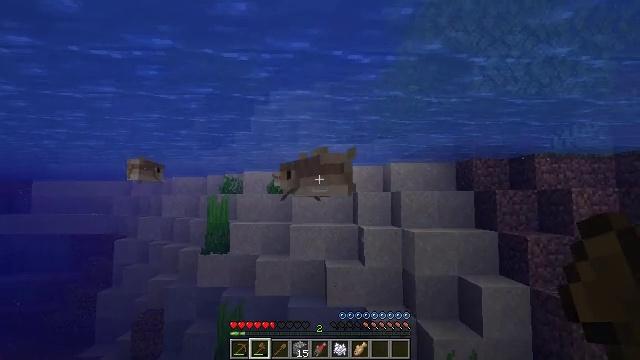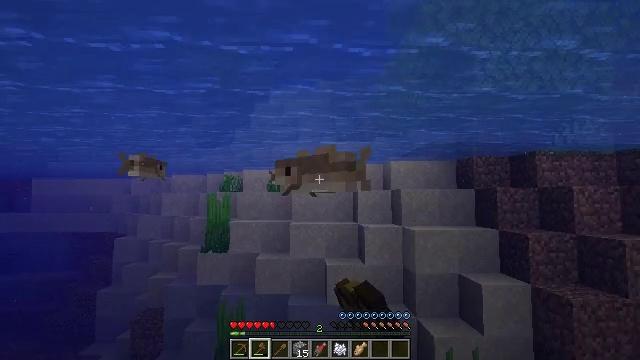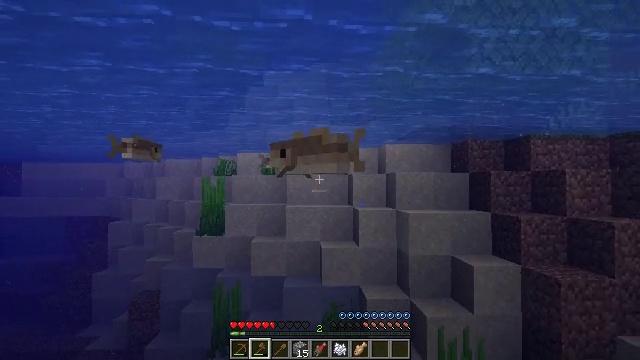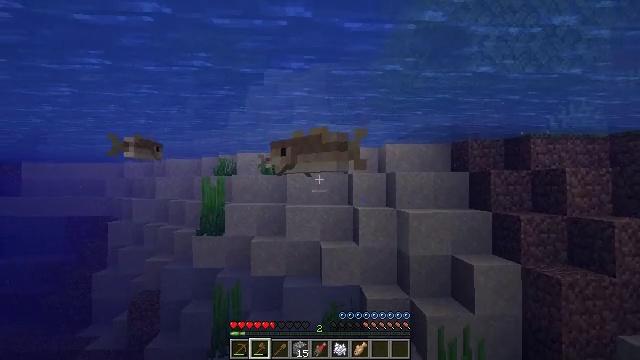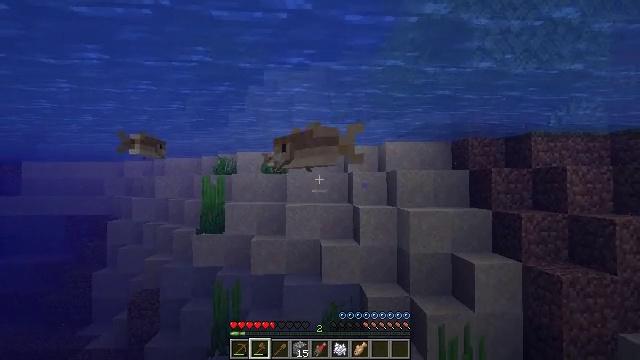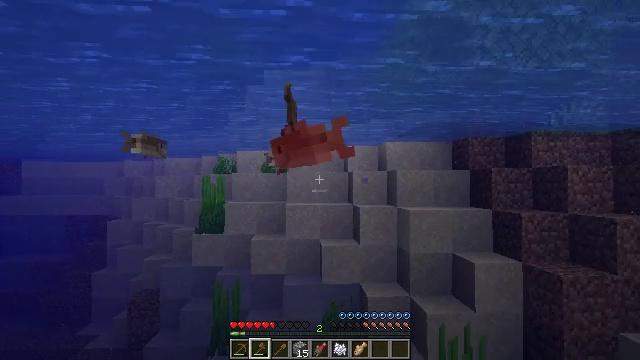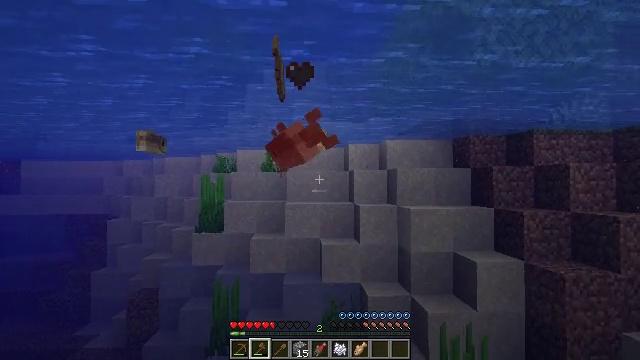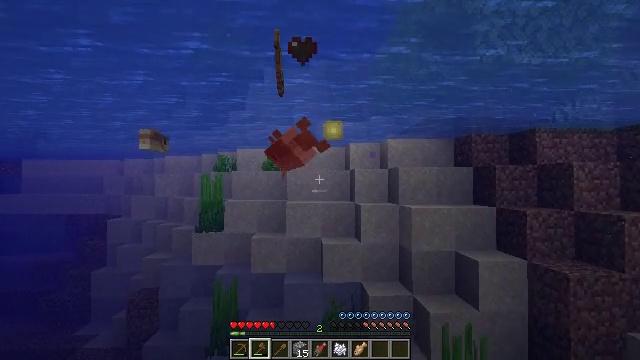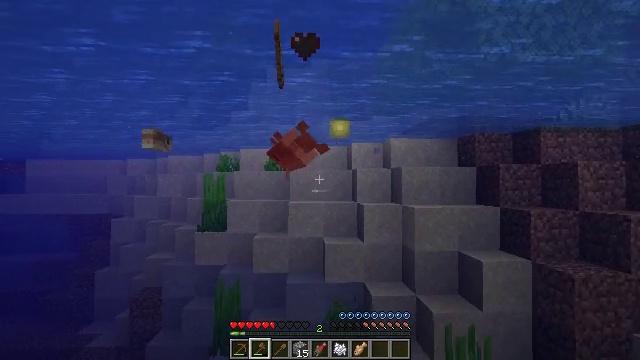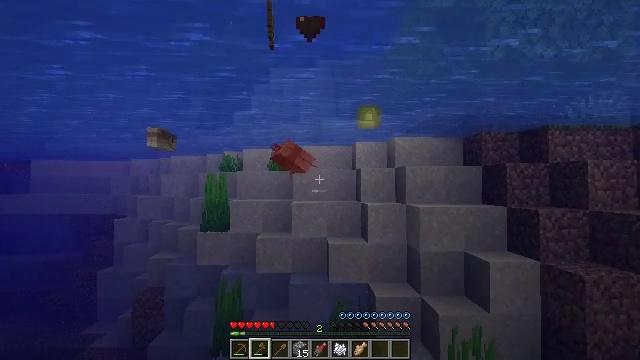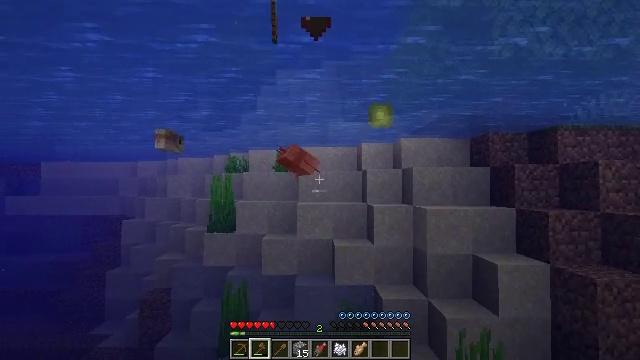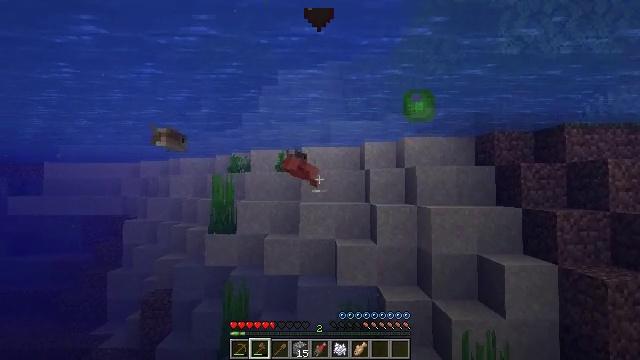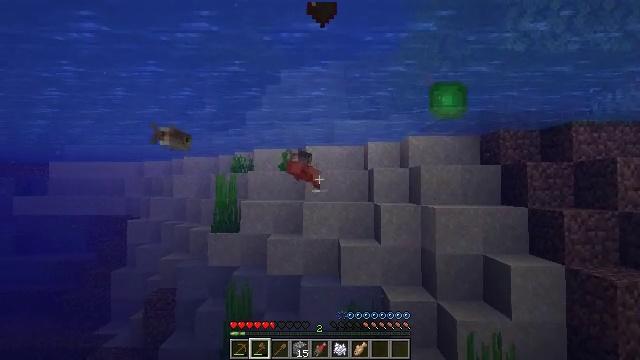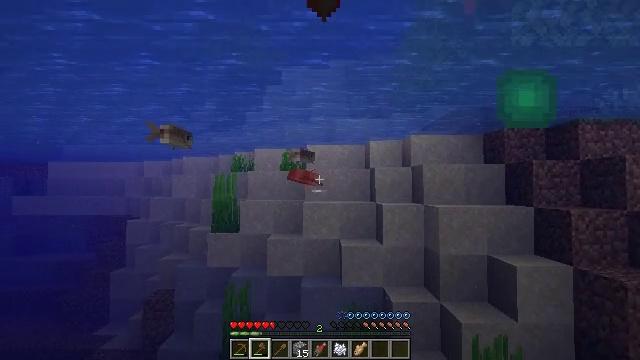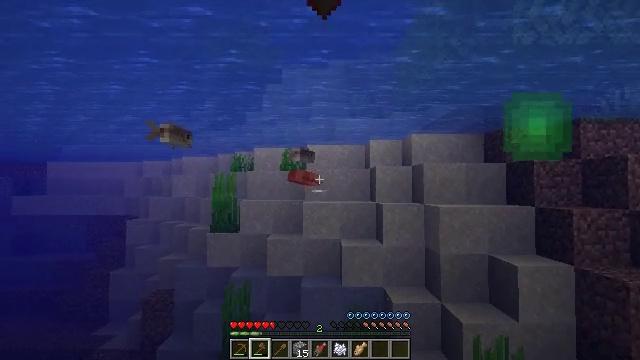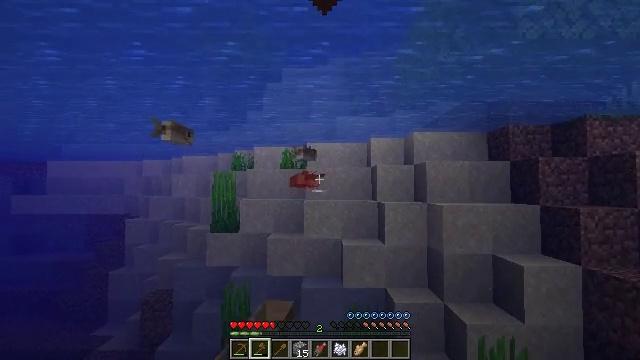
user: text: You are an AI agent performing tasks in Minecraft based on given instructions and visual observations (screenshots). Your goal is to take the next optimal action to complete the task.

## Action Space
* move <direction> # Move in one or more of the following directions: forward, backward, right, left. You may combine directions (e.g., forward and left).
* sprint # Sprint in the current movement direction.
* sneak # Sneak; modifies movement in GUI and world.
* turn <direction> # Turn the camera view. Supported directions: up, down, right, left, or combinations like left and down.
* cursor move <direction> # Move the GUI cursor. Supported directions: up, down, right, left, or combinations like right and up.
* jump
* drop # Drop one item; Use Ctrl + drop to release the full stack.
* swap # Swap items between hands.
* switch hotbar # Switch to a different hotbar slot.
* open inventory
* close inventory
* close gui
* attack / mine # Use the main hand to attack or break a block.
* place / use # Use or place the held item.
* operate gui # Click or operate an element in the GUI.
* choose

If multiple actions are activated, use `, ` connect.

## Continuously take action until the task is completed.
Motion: motion action
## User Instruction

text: Kill the cod.
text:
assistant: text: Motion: attack / mine
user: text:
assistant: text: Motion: turn down, attack / mine
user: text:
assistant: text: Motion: no_op
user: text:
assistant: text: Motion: no_op
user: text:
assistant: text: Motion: move forward
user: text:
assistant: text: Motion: move forward
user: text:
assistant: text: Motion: move forward
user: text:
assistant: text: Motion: move forward
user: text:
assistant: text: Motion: move forward
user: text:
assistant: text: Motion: move forward, turn left
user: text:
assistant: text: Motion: move forward
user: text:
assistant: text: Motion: move forward
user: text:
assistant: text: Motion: move forward
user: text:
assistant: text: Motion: move forward
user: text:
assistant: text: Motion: move forward
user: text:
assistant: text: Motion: move forward
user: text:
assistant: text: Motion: move forward, sprint
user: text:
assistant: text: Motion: move forward, sprint
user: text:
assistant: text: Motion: move forward, sprint
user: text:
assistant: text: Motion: move forward, sprint
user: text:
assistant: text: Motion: move forward, turn up
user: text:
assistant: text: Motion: move forward
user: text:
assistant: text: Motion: move forward
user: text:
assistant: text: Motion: move forward
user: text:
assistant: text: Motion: move forward
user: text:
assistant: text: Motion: move forward, jump
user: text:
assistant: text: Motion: move forward, jump
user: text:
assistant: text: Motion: move forward, turn left, jump
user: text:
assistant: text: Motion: move forward, turn left, jump
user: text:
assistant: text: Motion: move forward, turn left, jump